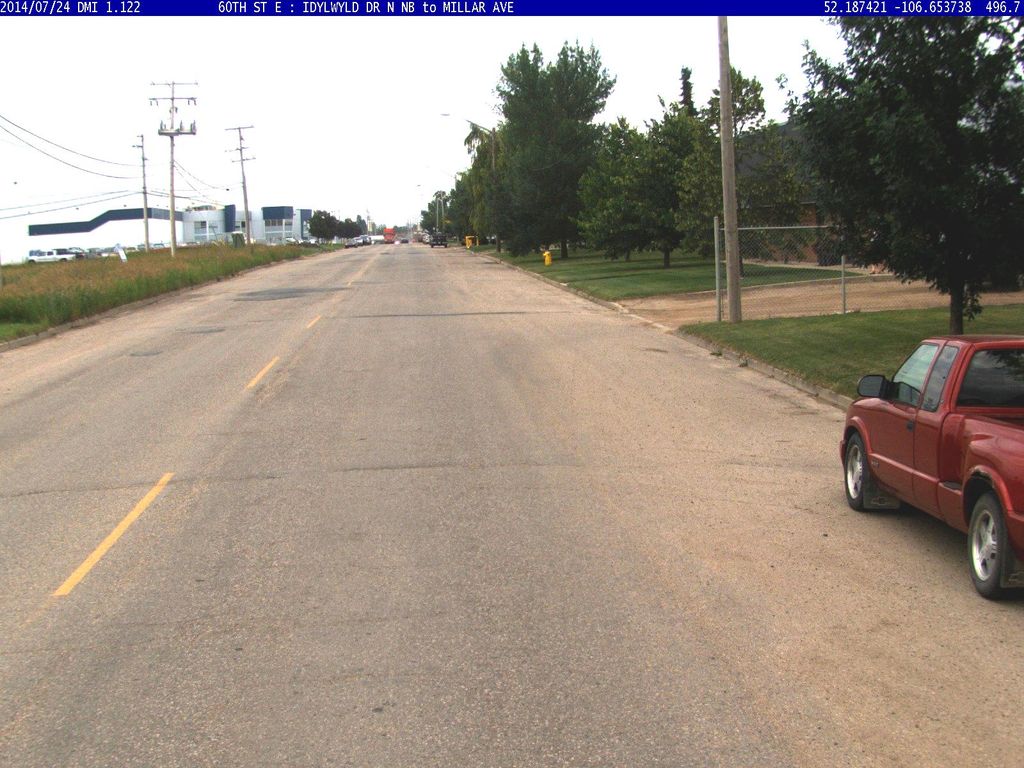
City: saskatoon